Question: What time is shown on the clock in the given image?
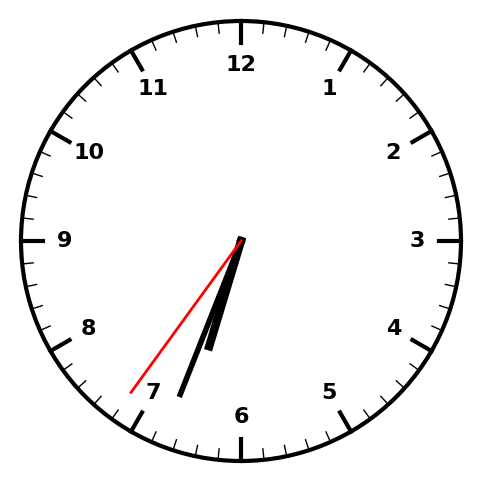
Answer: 06:33:36